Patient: sex M, age 57
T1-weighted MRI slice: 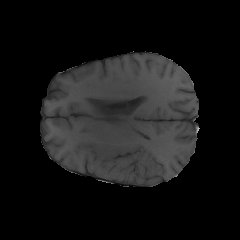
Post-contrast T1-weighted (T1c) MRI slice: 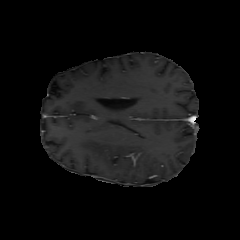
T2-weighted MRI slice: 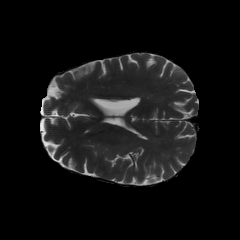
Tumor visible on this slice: yes
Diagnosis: Glioblastoma, IDH-wildtype
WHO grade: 4